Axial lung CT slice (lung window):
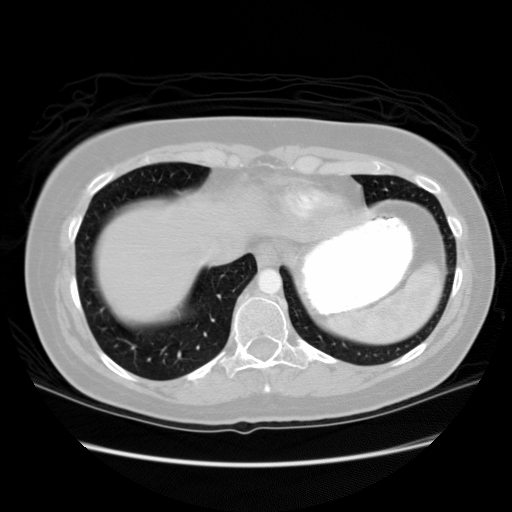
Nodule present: no